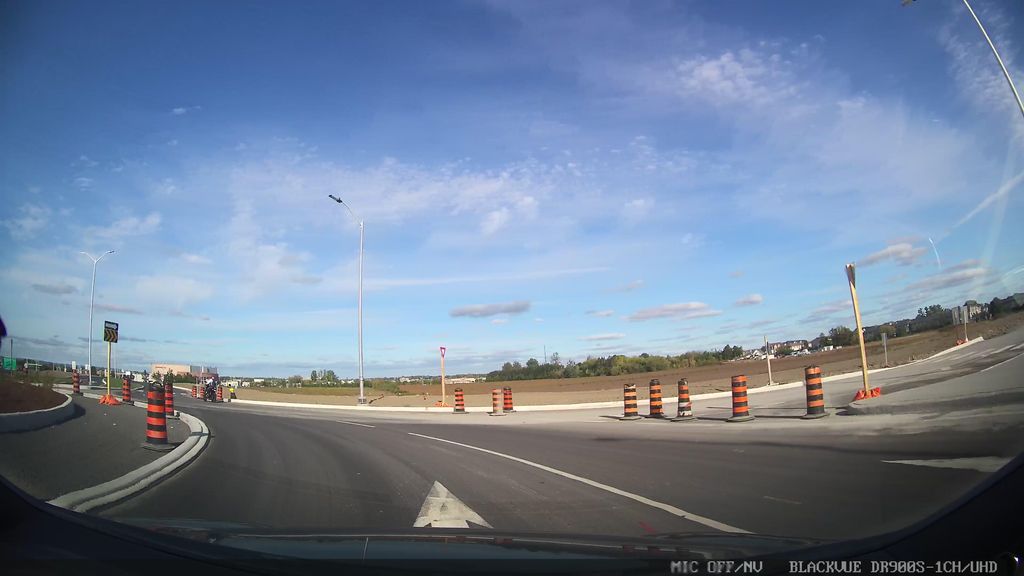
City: ottawa-gatineau